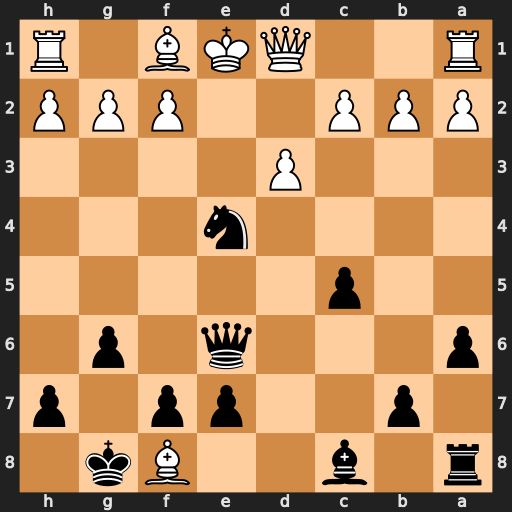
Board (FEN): r1b2Bk1/1p2pp1p/p3q1p1/2p5/4n3/3P4/PPP2PPP/R2QKB1R
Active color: b
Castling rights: KQ
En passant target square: -
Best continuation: Nc3+ Be2 Nxd1